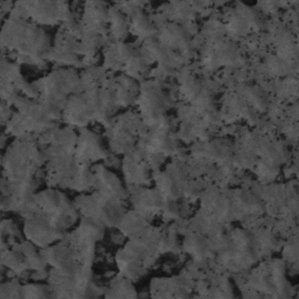
Label: frost